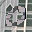
Label: 0